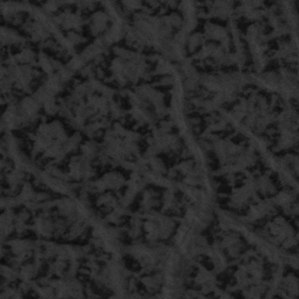
Label: frost